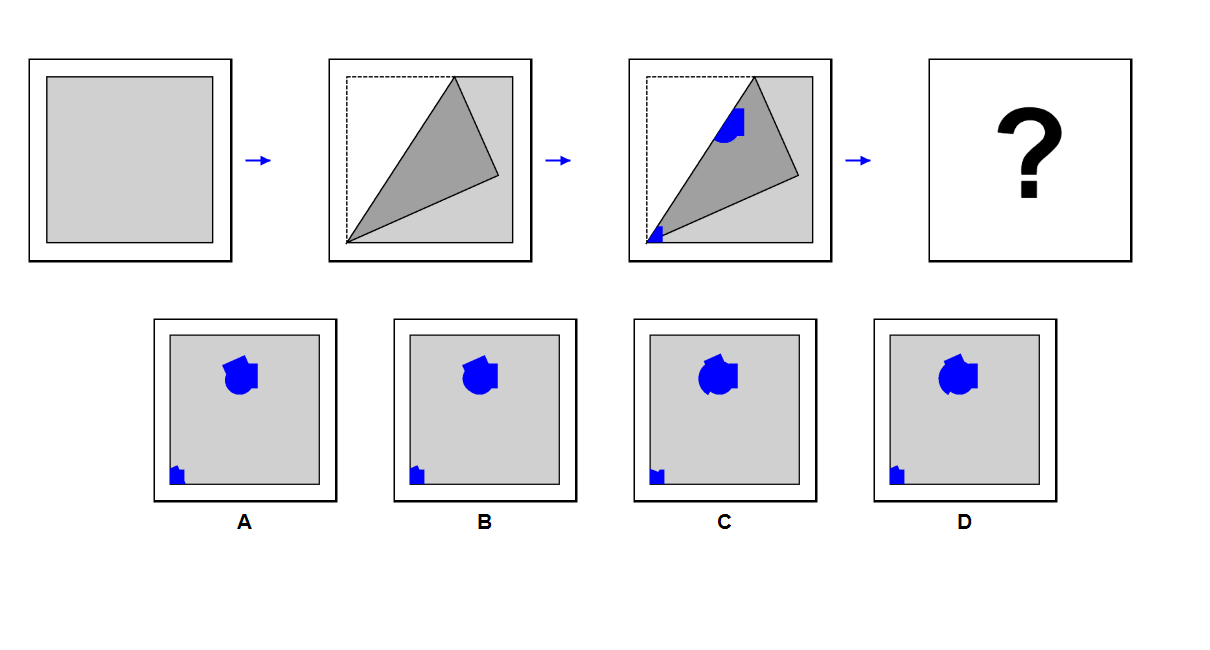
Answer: B